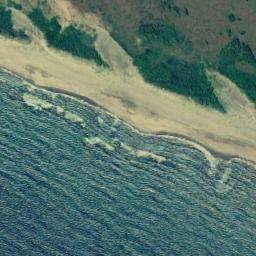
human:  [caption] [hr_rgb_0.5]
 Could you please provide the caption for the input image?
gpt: The beach with khaki sand and some gathered green plants on the beach .

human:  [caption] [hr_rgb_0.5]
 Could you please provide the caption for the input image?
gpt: The sea has ripples .

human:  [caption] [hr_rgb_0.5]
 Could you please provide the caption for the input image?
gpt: The blue sea and the coast by the beach .

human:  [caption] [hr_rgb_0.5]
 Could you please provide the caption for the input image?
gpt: The beach is made up of blue seawater and a coast with sparse green plants .

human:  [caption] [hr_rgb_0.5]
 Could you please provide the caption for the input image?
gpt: The grass is beside the beach .